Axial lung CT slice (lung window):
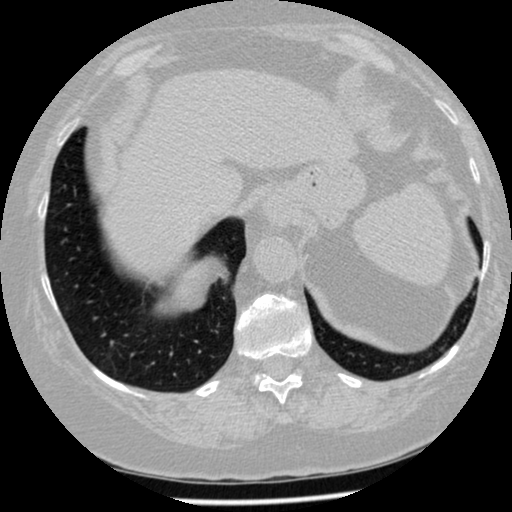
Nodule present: no